Interaction volume radius: 5 \u00c5
Interaction volume height: 10 \u00c5
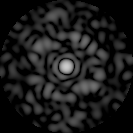
Disorder parameter: 0.808